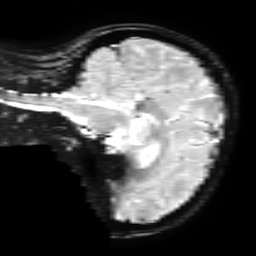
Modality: T2starw
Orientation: sagittal
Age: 23
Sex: female
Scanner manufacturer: ge
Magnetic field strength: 3 T
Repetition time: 0.65 s
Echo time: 0.02 s